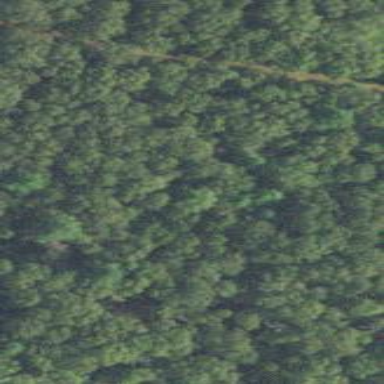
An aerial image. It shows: Mixed woodland area with various types of leaves.